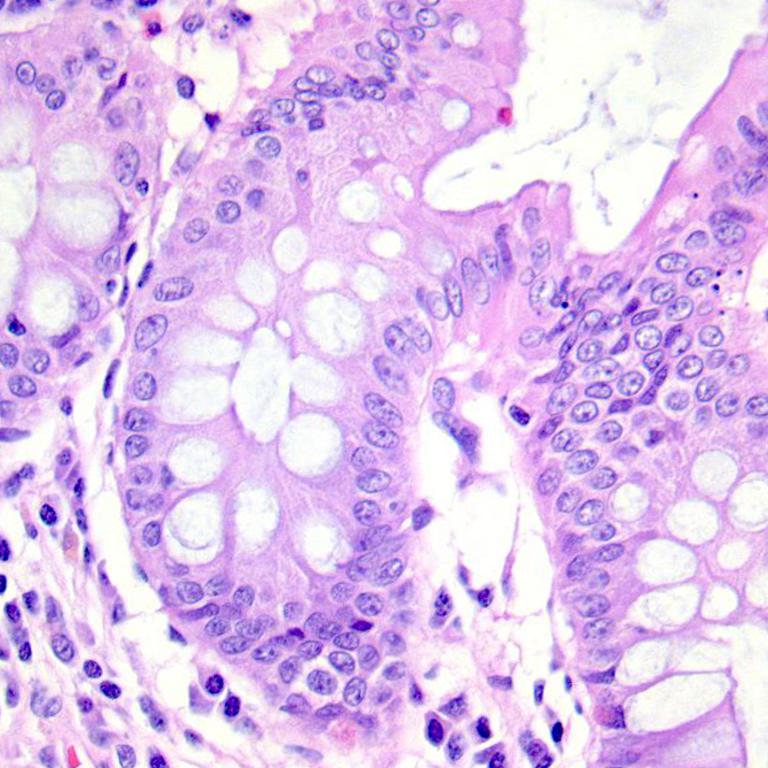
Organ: colon
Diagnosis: benign